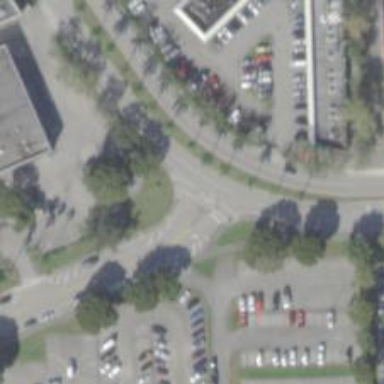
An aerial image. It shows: Uncontrolled footway crossing with line markings.